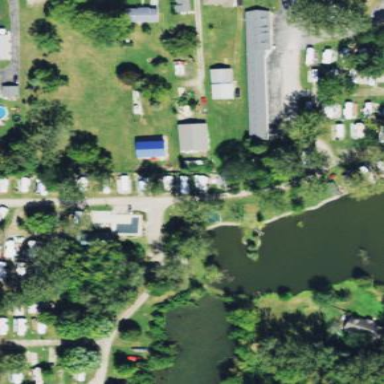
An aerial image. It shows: Caravan site for tourism.